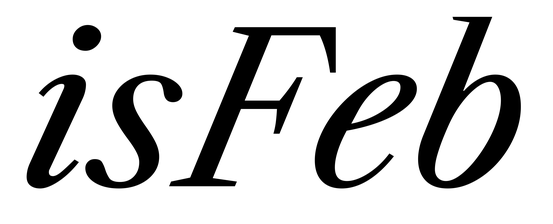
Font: LibreCaslonText-Italic_Italic